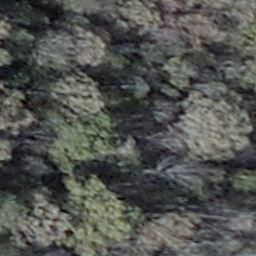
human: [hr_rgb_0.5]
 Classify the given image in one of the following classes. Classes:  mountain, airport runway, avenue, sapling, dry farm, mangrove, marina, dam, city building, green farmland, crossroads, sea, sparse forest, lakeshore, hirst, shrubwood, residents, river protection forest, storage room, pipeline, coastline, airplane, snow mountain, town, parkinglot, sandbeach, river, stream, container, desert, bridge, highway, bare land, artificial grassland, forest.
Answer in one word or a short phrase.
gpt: shrubwood